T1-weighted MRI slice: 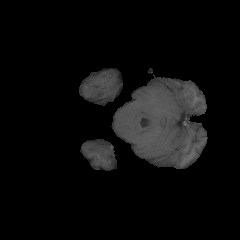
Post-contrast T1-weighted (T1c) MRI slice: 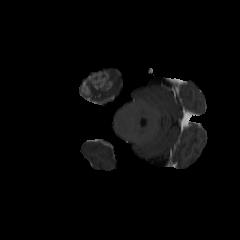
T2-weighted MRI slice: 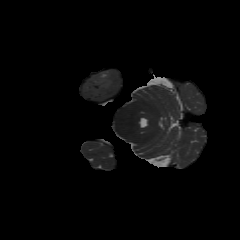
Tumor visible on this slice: yes